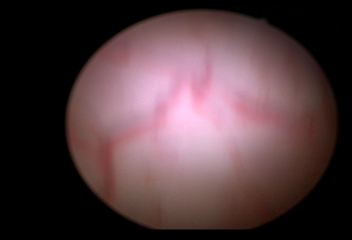
Modality: WLC
Class: Normal mucosa
Bladder cancer association: No